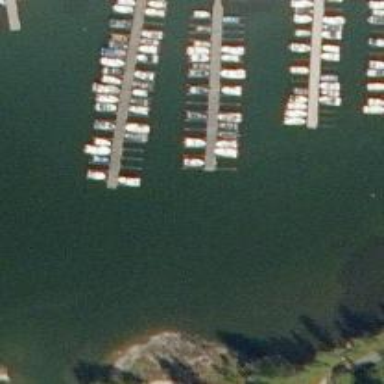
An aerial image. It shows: Man-made pier.